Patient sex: M
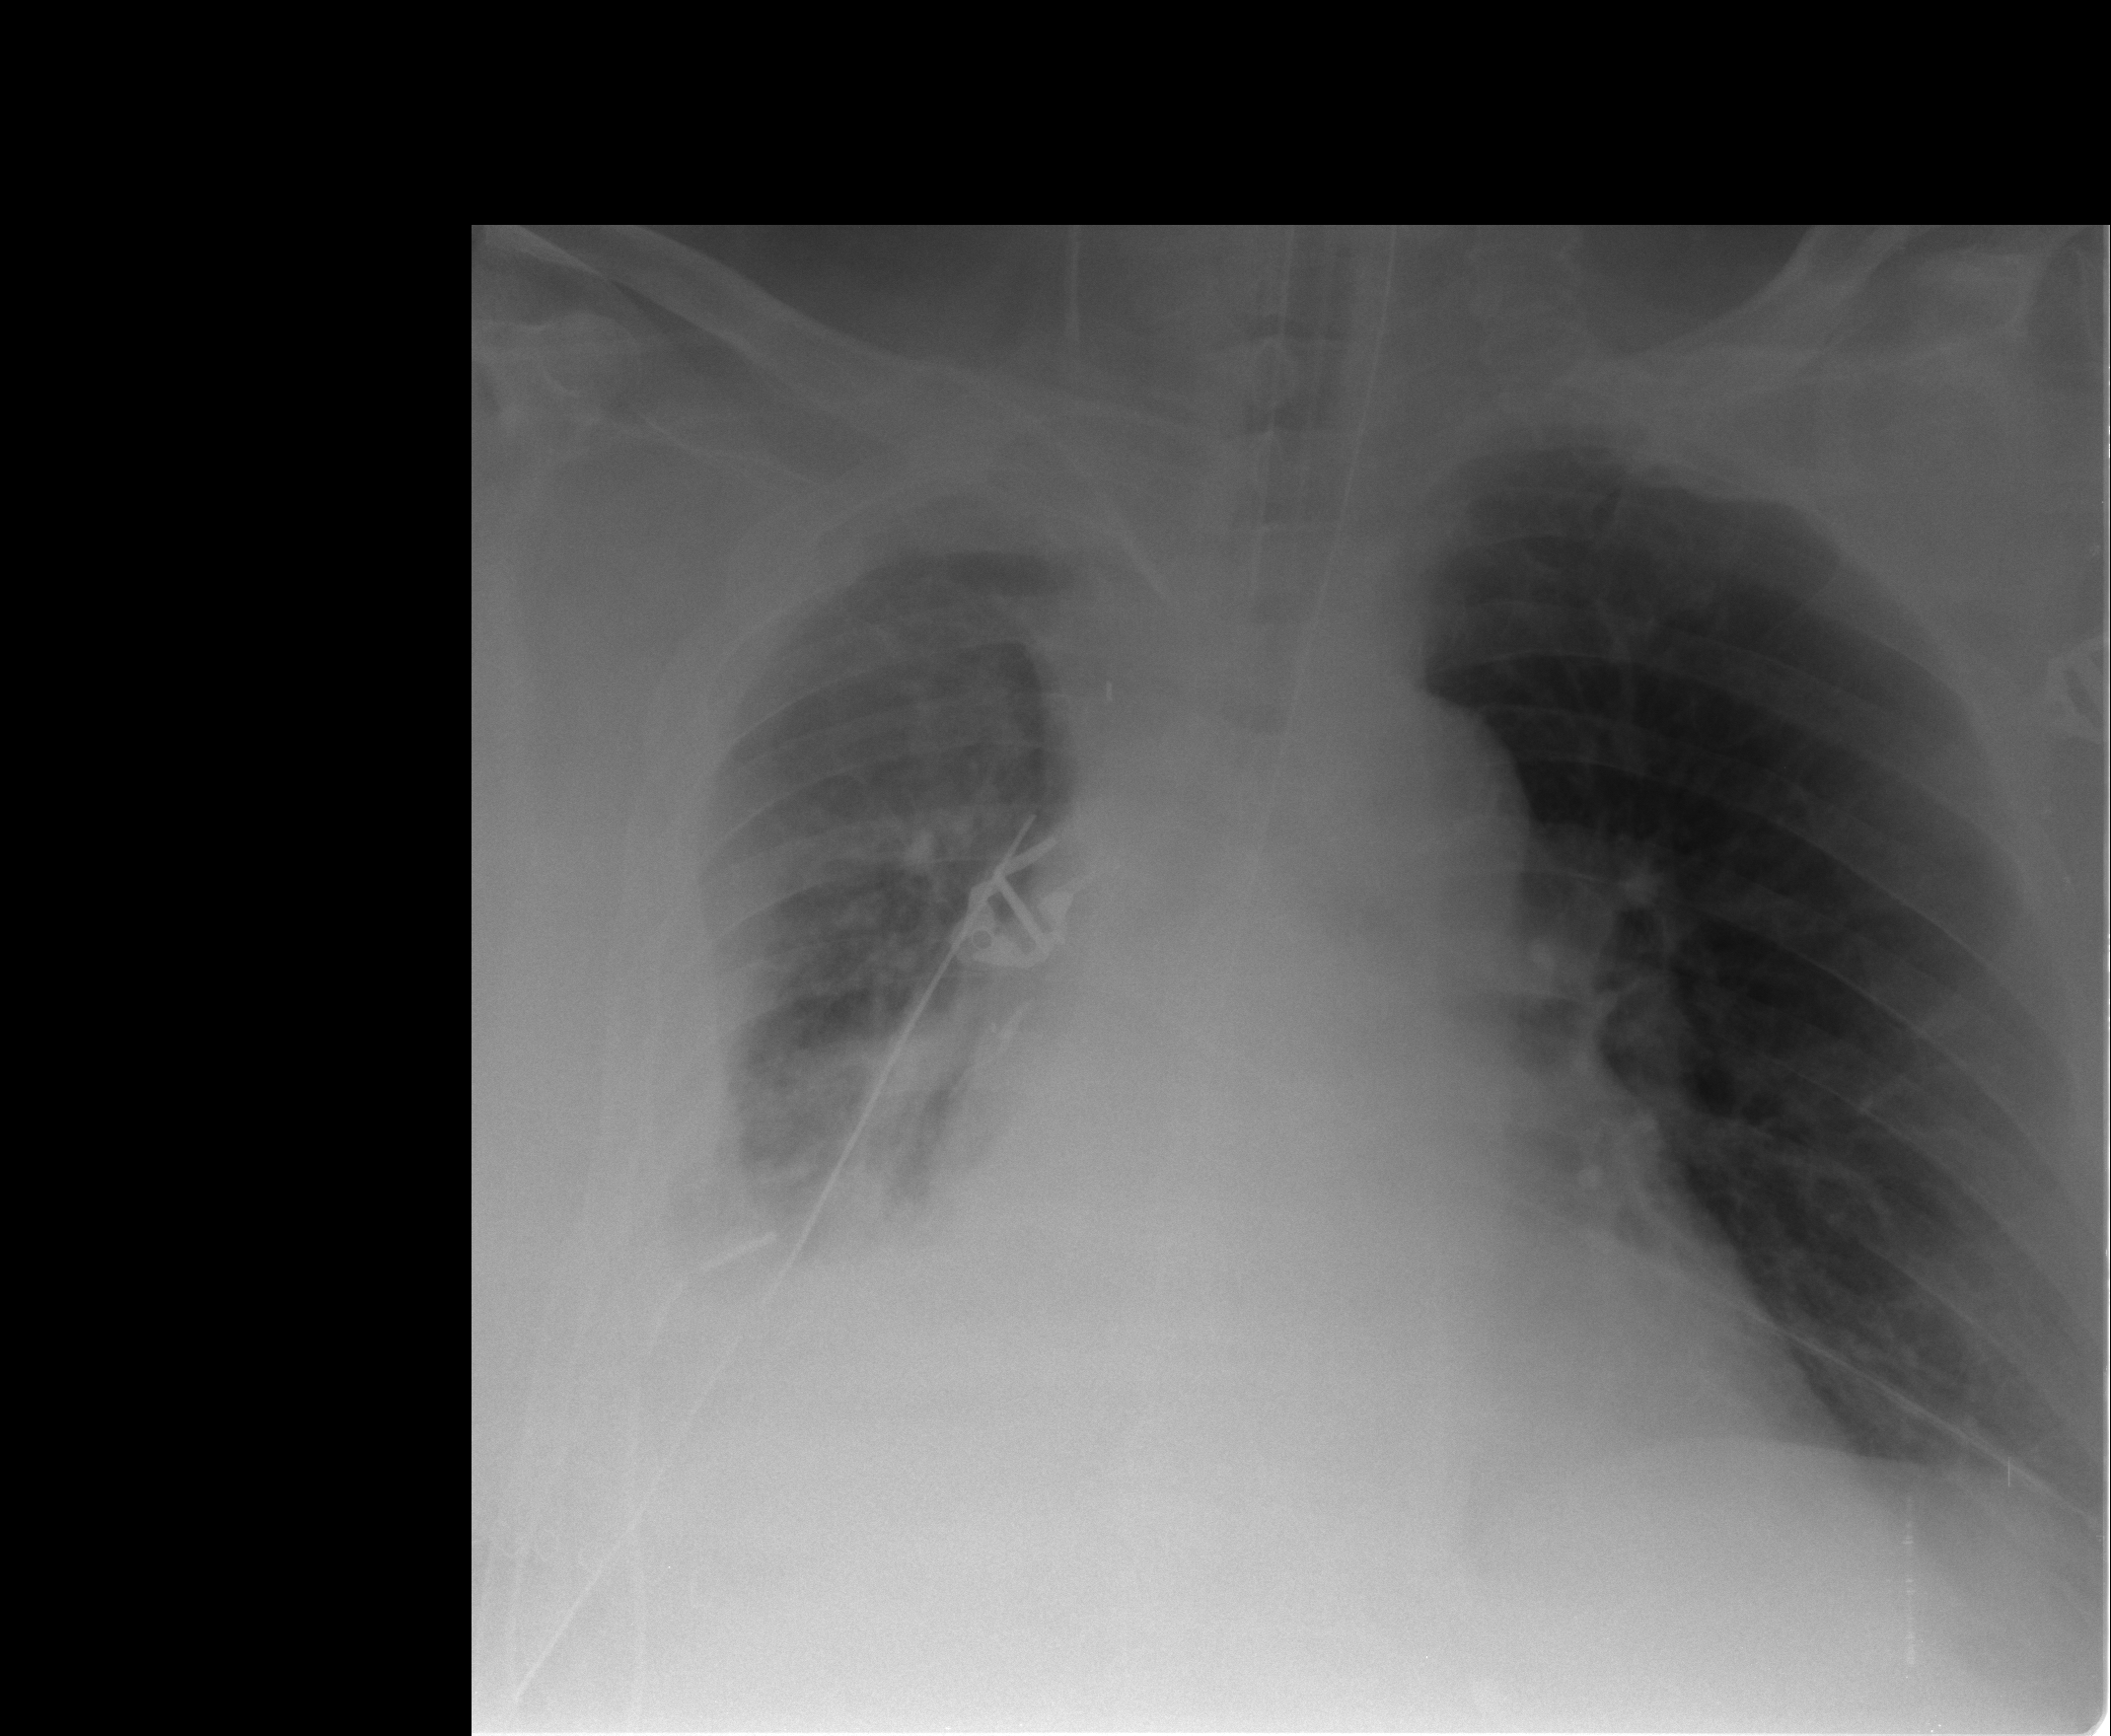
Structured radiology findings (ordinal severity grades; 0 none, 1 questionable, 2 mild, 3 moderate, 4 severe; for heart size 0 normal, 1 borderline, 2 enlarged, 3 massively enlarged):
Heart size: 2
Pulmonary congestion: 0
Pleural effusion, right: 2
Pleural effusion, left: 1
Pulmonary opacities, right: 2
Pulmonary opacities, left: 0
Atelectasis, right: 3
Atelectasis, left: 2